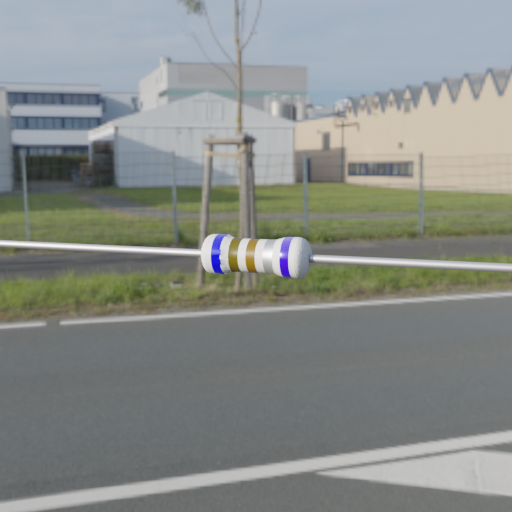
Resistor colour bands (in order): blue, brown, brown, silver, blue